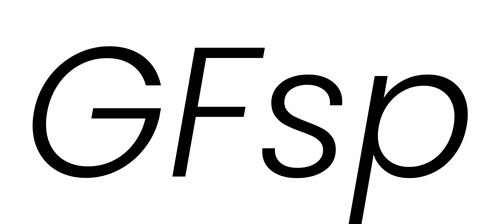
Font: Poppins-LightItalic